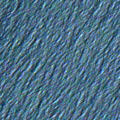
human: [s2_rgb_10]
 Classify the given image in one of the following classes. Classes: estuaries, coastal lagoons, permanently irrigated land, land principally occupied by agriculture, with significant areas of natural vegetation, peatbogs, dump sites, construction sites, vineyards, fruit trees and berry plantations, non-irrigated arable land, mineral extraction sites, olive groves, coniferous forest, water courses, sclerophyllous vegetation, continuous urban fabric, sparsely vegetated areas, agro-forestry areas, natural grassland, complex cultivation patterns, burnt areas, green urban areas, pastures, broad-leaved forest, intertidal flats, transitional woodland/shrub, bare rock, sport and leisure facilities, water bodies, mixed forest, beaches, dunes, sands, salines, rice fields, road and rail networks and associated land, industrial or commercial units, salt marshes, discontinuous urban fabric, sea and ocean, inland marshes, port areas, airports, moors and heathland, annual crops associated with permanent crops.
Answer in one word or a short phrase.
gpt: sea and ocean